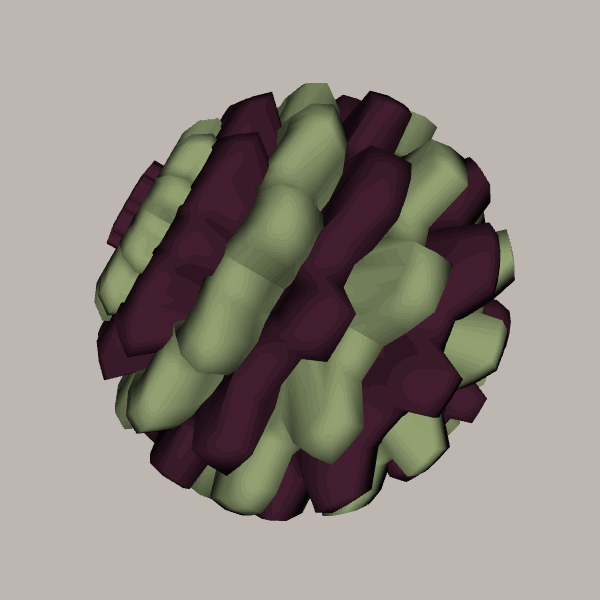
Background: light